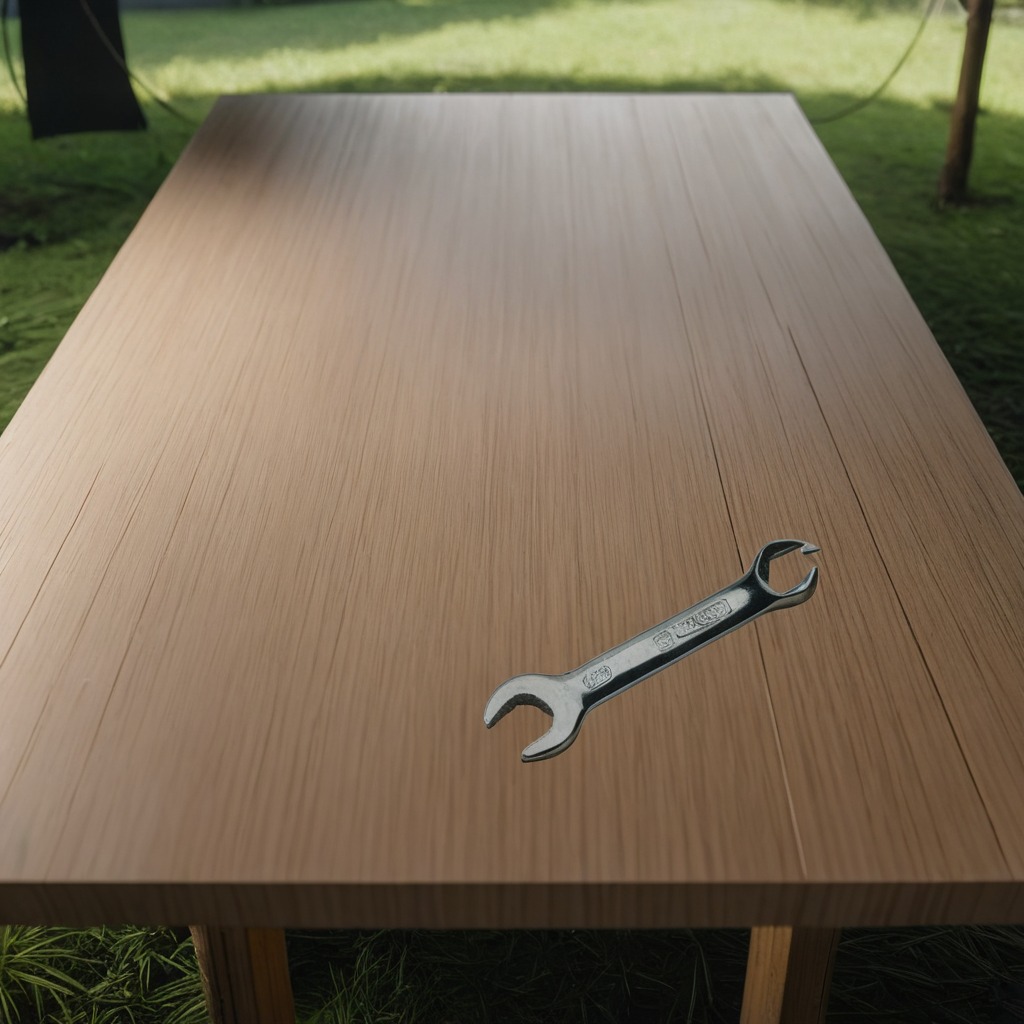
An wrench is lying on a wooden table inside a jungle field workshop tent.